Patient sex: M
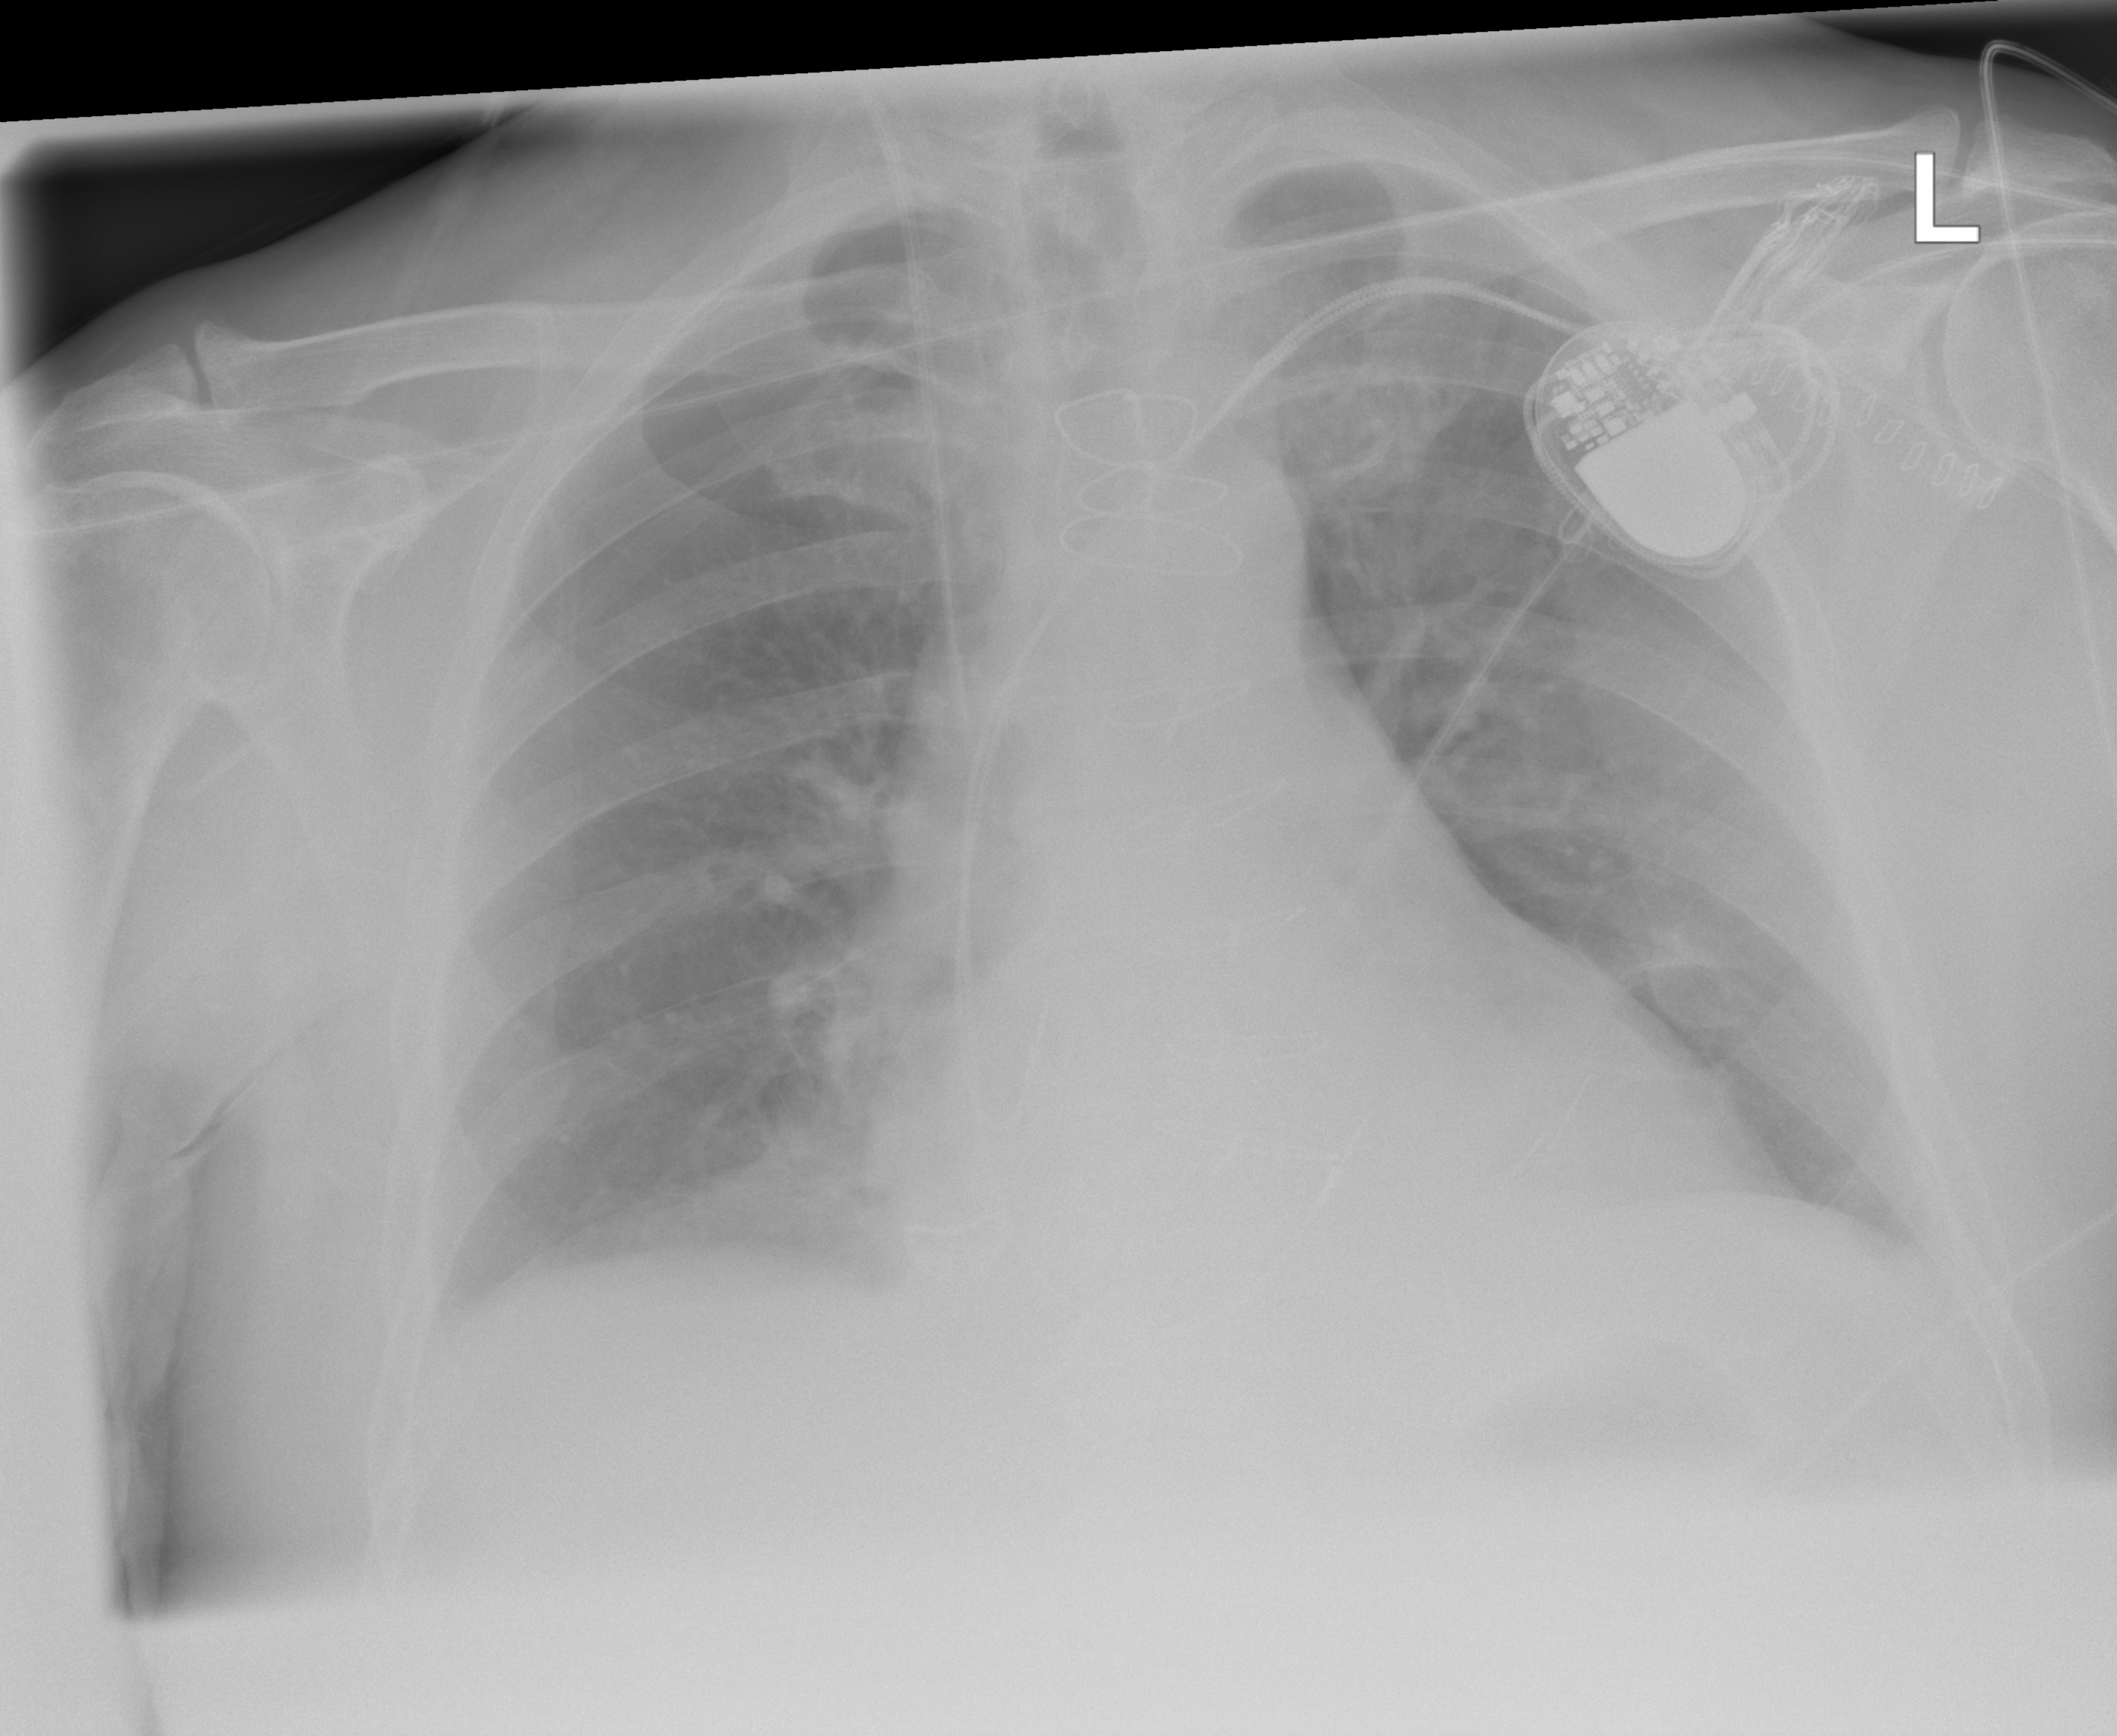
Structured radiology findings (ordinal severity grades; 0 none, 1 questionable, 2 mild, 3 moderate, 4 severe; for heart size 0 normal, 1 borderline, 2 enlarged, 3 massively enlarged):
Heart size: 1
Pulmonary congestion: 0
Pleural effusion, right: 0
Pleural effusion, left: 0
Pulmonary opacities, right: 0
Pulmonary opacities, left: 0
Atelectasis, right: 0
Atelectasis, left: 2